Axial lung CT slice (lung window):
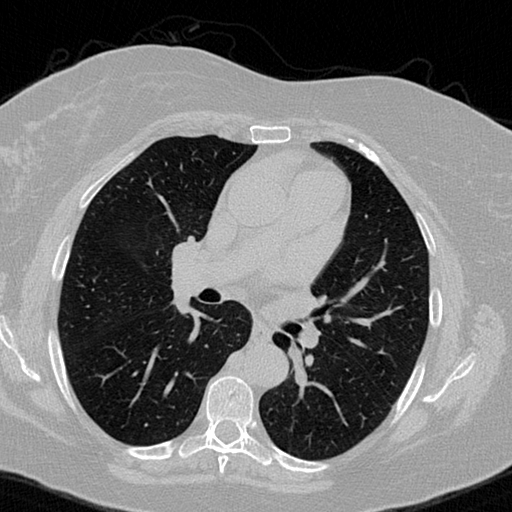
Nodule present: no